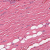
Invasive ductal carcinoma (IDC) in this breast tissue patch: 0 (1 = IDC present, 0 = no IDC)